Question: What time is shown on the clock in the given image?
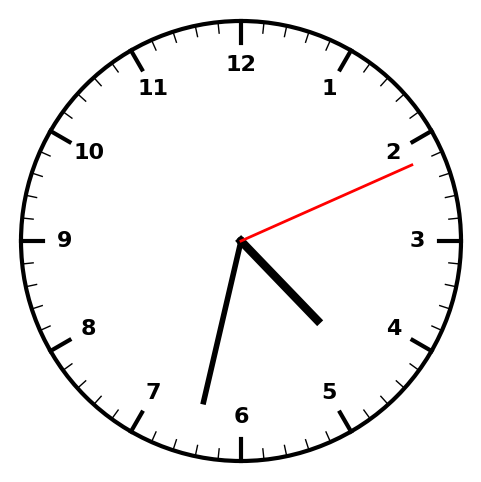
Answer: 04:32:11